Current action and preconditions to check: trajectory_clear

Your task: For each precondition in the list above, predict whether it will hold at this action.

Consider the current scene as observed from the mobile robot's camera, and analyze the predicted future states of all dynamic agents (e.g., people, animals, vehicles, or any moving entities) within the NEXT SECOND.

IMPORTANT: Only answer "very likely" if you are absolutely certain—based on strong, clear evidence—that a dynamic agent will violate the precondition in the predicted future state. Do NOT answer "very likely" for unlikely, ambiguous, or low-probability risks.

Ask yourself for each precondition: Is there a high probability, with clear and convincing evidence, that the predicted future states of any dynamic agent will interfere with the predicted future state of the currently executing action within the NEXT SECOND, causing that precondition to fail?

Assess the risk level based on these predictions. Use "likely" or "very likely" if motions create a clear risk of interference.

Use "neutral" or "improbable" if agents are nearby but their predicted paths are clearly diverging or non-conflicting.

Failure Risk Categories: "very improbable", "improbable", "neutral", "likely", "very likely"

Answer Format: Output ONLY the probability_of_failure value from these categories: "very improbable", "improbable", "neutral", "likely", "very likely"

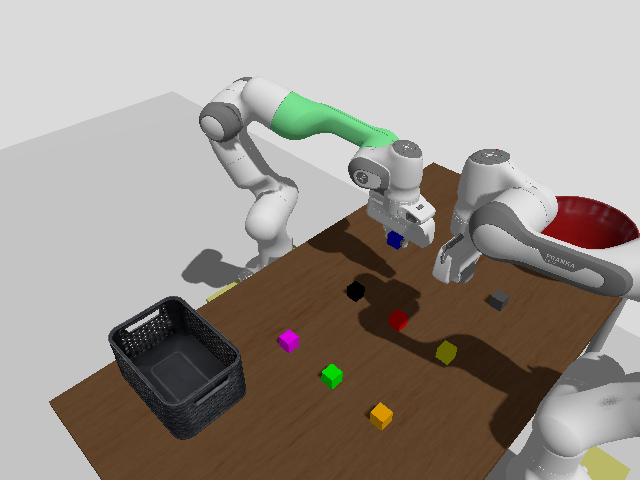

Answer: improbable